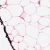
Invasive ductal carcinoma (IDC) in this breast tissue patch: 0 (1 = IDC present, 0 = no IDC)